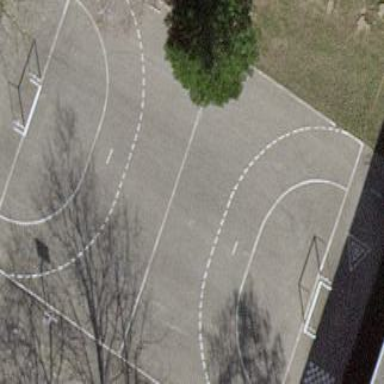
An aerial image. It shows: Asphalt pitch designated for handball on leisure land.